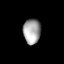
Tissue: lung
Cell type: T cells
Senescence score: 0.235
Nuclear area (px): 432
Mean DAPI intensity: 161.319